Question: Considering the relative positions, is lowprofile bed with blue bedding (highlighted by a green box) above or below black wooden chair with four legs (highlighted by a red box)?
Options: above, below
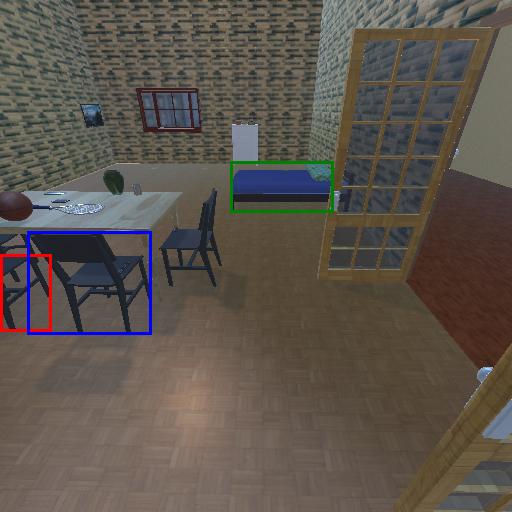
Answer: above